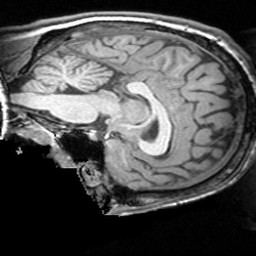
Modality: T1w
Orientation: sagittal
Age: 22
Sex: male
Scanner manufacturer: siemens
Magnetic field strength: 3 T
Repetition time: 1.62 s
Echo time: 0.003 s